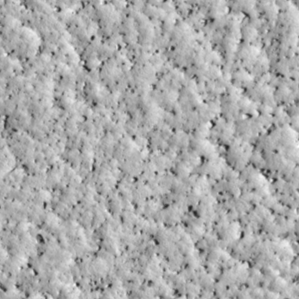
Label: non_frost